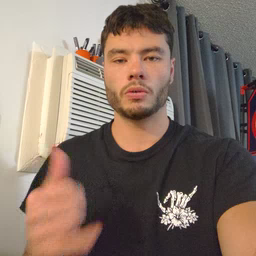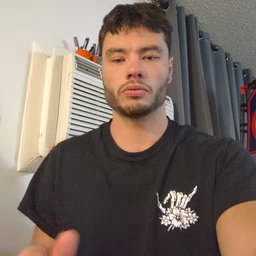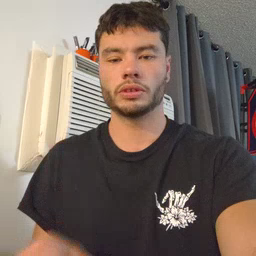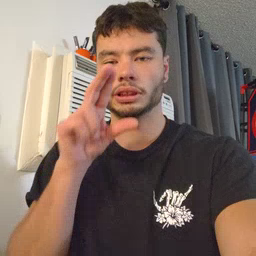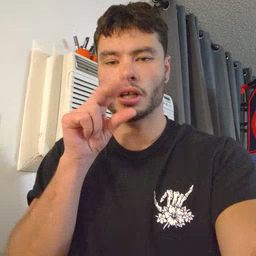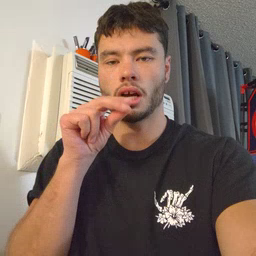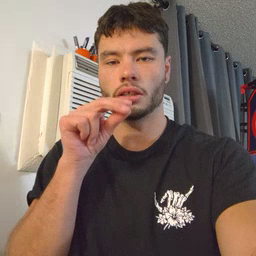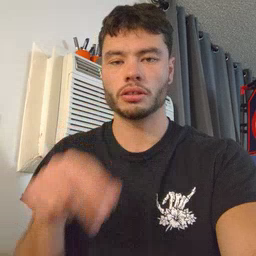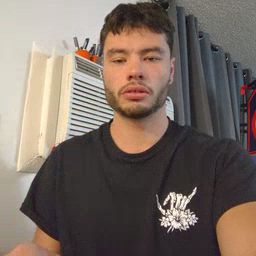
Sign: duck